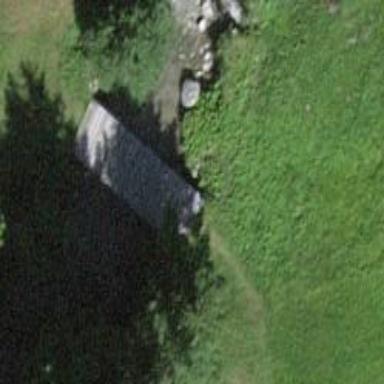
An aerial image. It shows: Path on bridge.